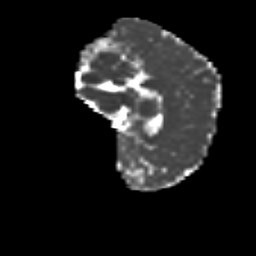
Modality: MD
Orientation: sagittal
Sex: female
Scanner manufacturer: siemens
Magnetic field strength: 3 T
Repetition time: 5 s
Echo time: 0.071 s